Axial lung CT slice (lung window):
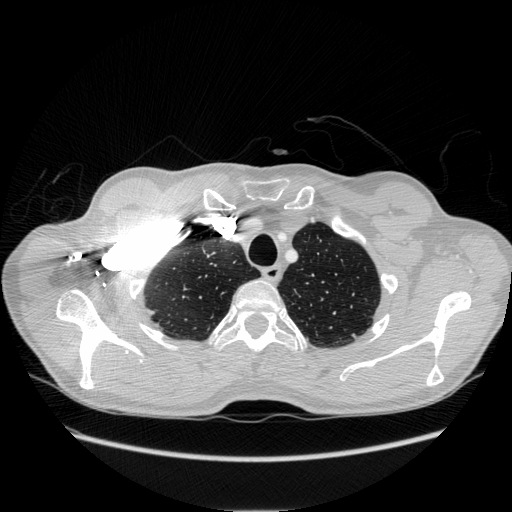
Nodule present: no